Aerial crown-view tile of a tropical tree (Barro Colorado Island, Panama), acquired 20250915:
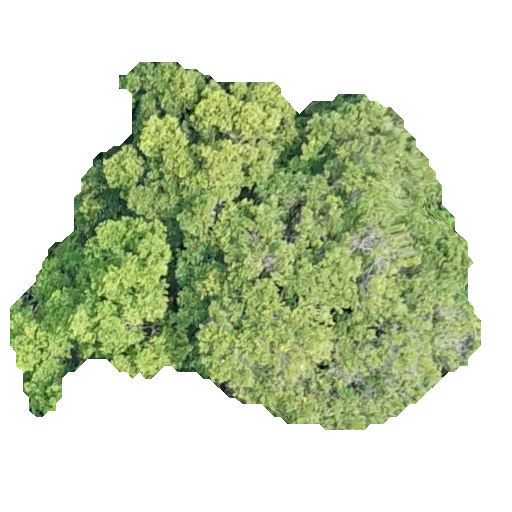
Species: Terminalia amazonia
GBIF accepted scientific name: Terminalia amazonica
Crown area: 170.197 m²